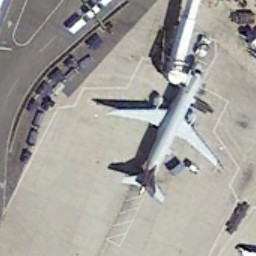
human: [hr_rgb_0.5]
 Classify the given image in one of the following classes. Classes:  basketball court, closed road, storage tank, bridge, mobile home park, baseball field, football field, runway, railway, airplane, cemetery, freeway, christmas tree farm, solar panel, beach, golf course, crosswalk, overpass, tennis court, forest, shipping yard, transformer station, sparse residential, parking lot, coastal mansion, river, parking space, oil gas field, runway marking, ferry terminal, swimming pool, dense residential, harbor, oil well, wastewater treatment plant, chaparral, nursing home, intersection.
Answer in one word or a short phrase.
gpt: airplane